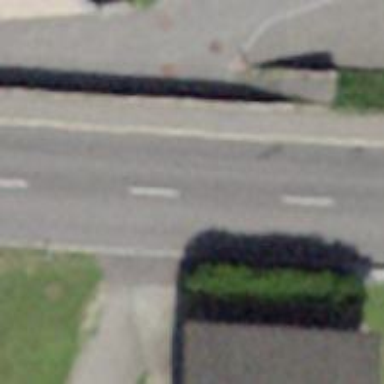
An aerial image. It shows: Secondary road with asphalt surface.